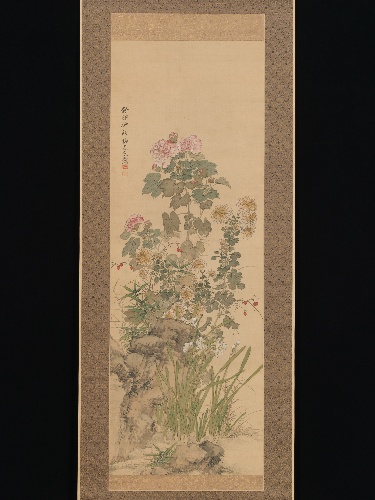
Title: 秋草花図|Flowers and Grasses of Autumn
Artist: Yamamoto Baiitsu 山本梅逸
Artist bio: Japanese, 1783–1856
Date: 1843, 8th month
Object type: Hanging scroll
Classification: Paintings
Medium: Hanging scroll; ink and color on silk
Culture: Japan
Period: Edo period (1615–1868)
Dimensions: Image: 45 9/16 × 16 1/8 in. (115.8 × 40.9 cm)
Overall with mounting: 78 1/16 × 22 5/8 in. (198.2 × 57.5 cm)
Overall with knobs: 78 1/16 × 25 1/16 in. (198.2 × 63.7 cm)
Department: Asian Art
Credit line: Mary Griggs Burke Collection, Gift of the Mary and Jackson Burke Foundation, 2015
Accession year: 2015
Repository: Metropolitan Museum of Art, New York, NY
Tags: Flowers